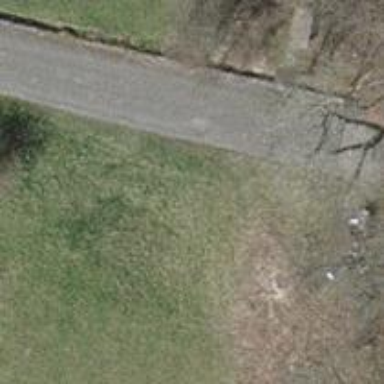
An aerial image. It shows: Brown bench.